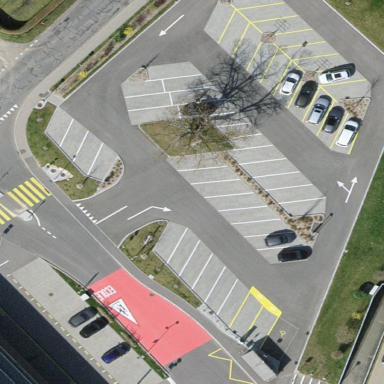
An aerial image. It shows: Parking aisle designated as service road.